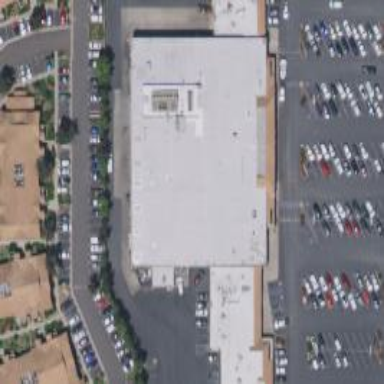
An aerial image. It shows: Retail building housing supermarket.